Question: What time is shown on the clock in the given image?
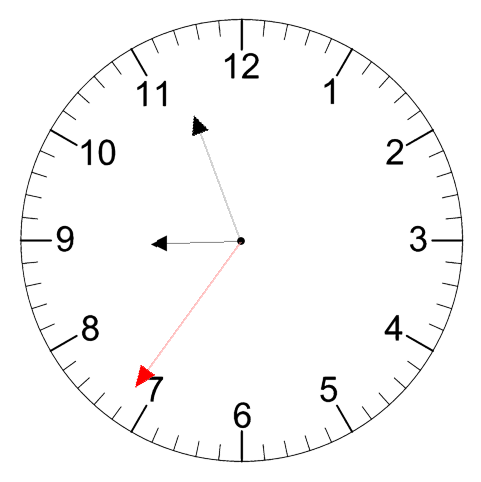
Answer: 08:56:36